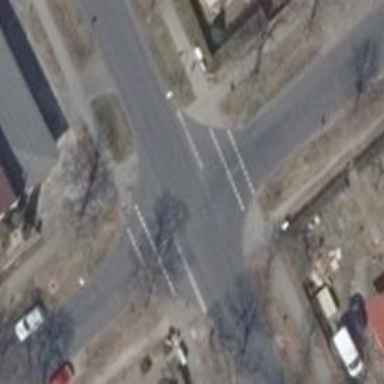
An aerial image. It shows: Uncontrolled crossing.